Question: Yesterday, I installed SQL Server 2008 on my PC. It was working perfectly, but now when I am trying to connect to the database engine, it generates this error:

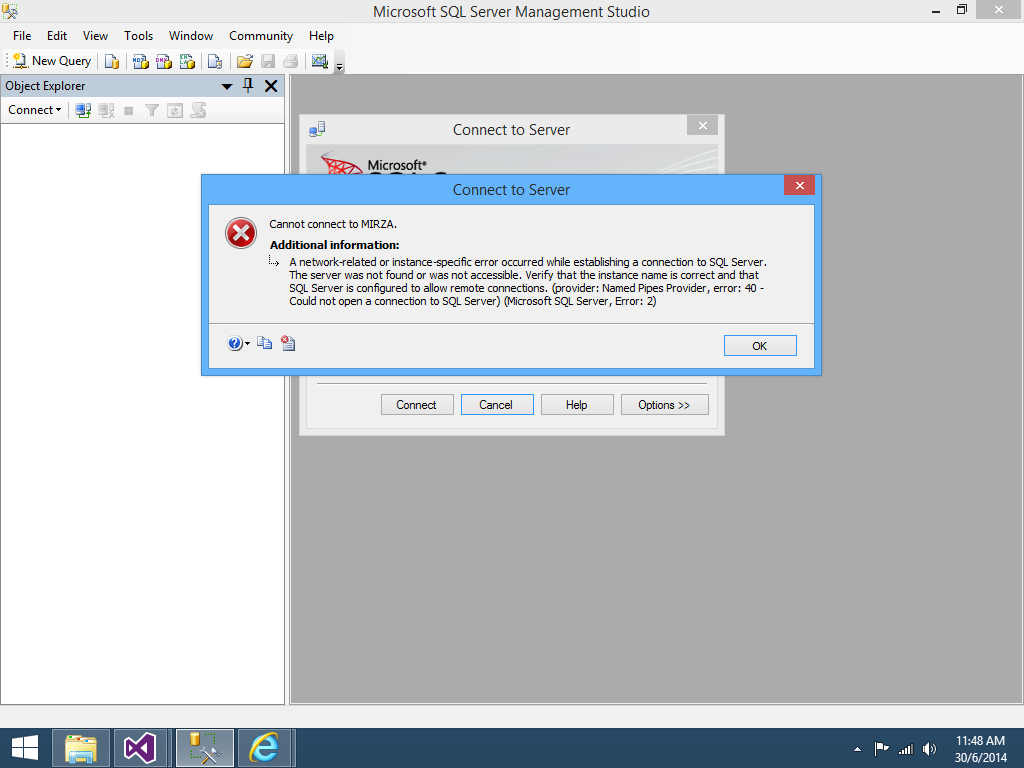
Answer: Try using this.

This will only work if you are trying to connect to the database on the same machine. If you are writing software to connect to a remote database, you will need to work out what the connection string needs to be. This website may help you. <URL>